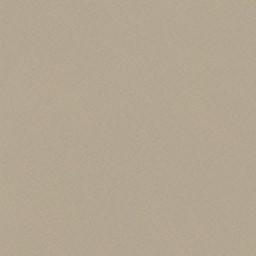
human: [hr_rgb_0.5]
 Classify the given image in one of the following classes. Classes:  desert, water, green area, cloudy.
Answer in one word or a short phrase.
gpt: desert